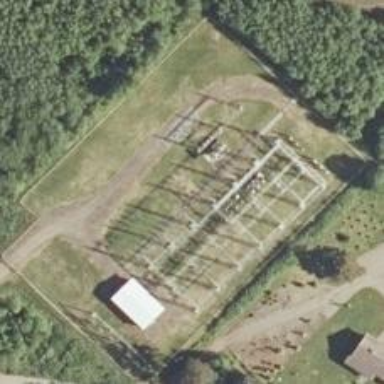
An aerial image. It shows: Substation surrounded by fence.